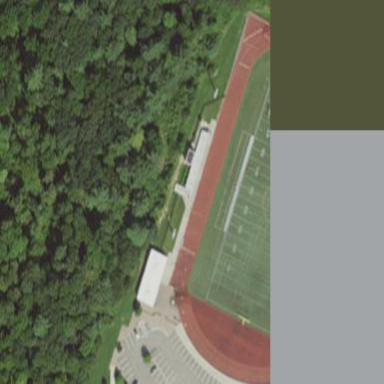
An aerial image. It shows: American football pitch for leisure and sport activities.